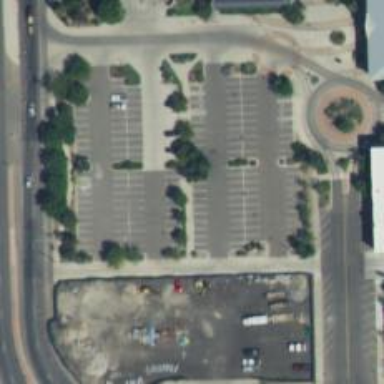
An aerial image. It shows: Parking space.